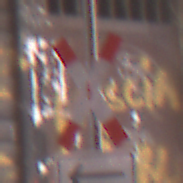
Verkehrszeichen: Andreaskreuz
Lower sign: RichtungsangabeDurchPfeile1
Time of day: MorningAfternoon
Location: Outdoor (Urban)
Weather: Clear
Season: NotSpecified
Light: Natural